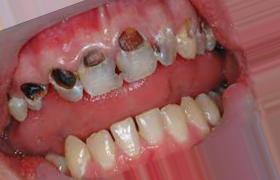
Condition: Caries